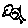
Label: bird